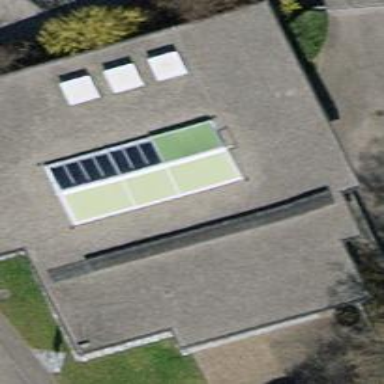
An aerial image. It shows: Funeral hall with flat roof.